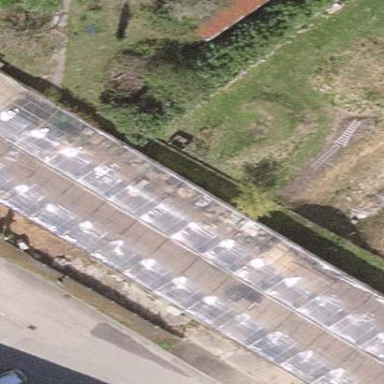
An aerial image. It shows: Greenhouse.